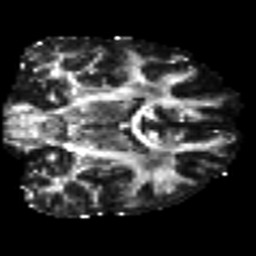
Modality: FA
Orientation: coronal
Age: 26
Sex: male
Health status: healthy
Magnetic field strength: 3 T
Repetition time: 8.4 s
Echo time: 0.0926 s